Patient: sex F, age 64
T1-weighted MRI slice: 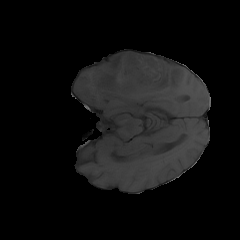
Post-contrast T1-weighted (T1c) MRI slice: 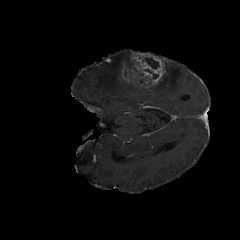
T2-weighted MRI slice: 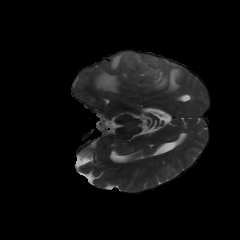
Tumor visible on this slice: yes
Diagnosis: Glioblastoma, IDH-wildtype
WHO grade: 4